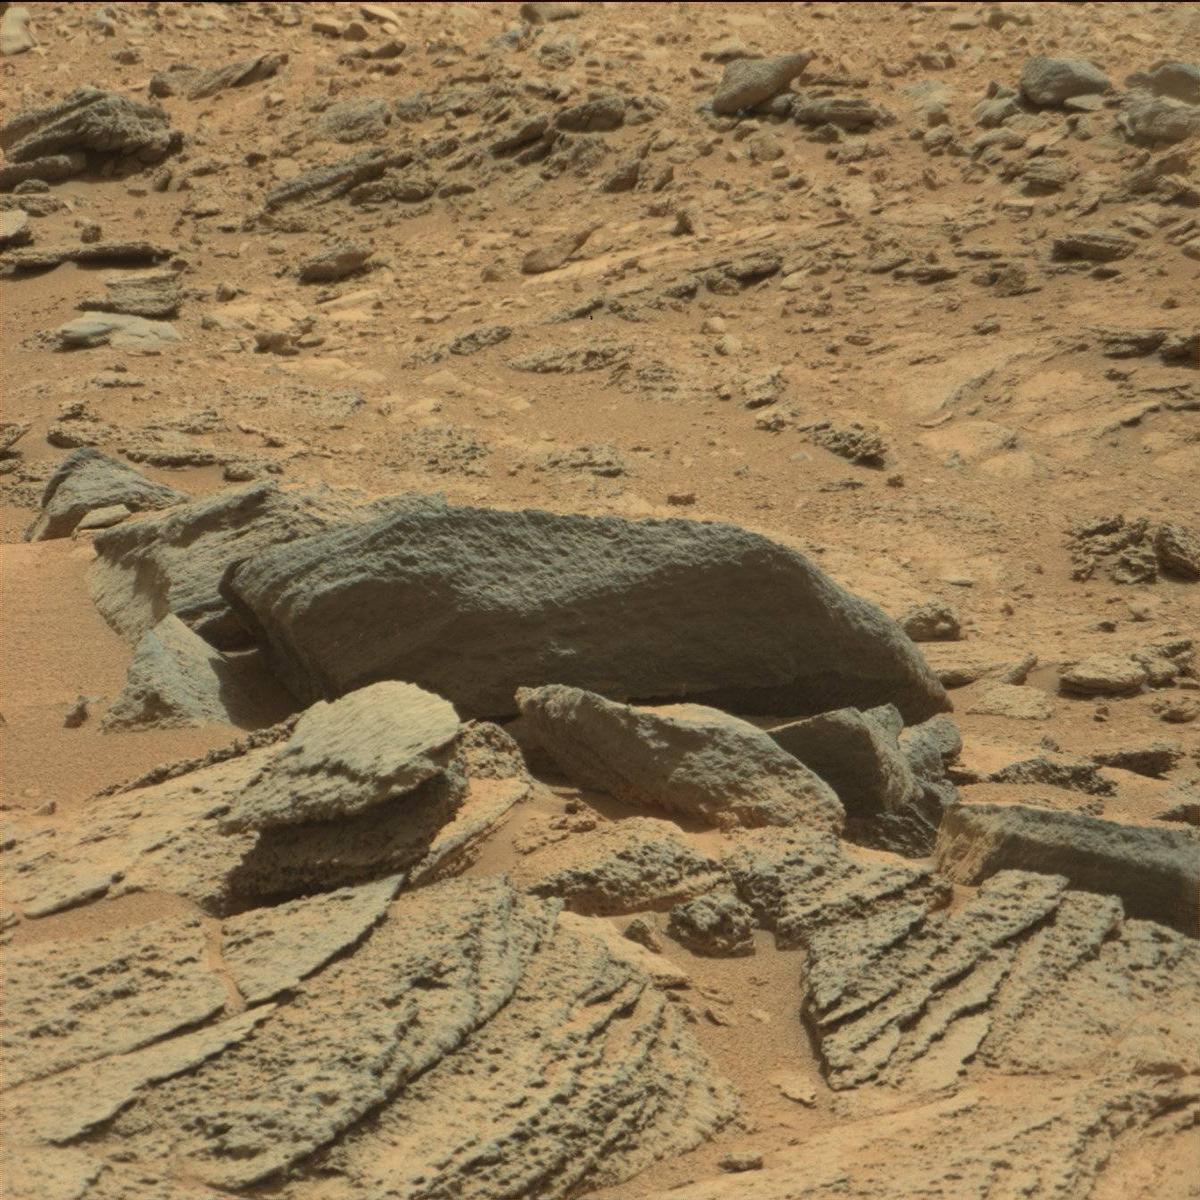
Terrain classes present: Bedrock, Sand / Soil